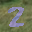
Label: 2